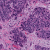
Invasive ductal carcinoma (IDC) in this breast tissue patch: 1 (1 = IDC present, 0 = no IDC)